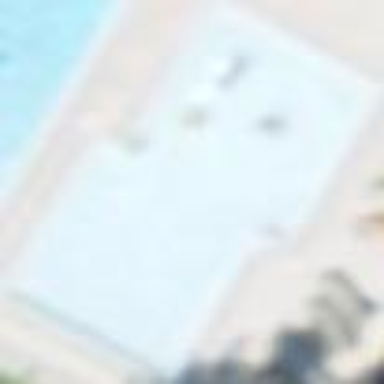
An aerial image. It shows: Swimming pool located in leisure land.